Question: I'm trying to make a layout with only STD'S Frames resizable. I tried using 'row_configure' and 'column_configure', but due to the fact that widgets are on frames, or the fact that frames have 'columnspan', widgets don't seem to resize.
Here is how the layout looks like now.

Any suggestions?
''text.txt'
'''
R1:Saluda y pregunta al inicio los roles y nombres, y si desea cargar una partida.:Errores importantes son, por ejemplo, no preguntar directamente por los roles.
R2:Dialogo con el usuario durante el transcurso de un turno: durante cada turno pregunta la jugada del usuario y si desea guardar la partida, ademas explica de forma adecuada el formato del movimiento.:Muestra claramente como debe ser el input para el movimiento. Lo demas es meramente el acto de preguntar. Preguntar por guardar es un punto, mientras que "preguntar y explicar bien el movimiento" tambien es un punto.
R3:Al final de una partida avisa el ganador y pregunta si quiere seguir jugando. En caso de que no quieran seguir, entonces termina el juego. De lo contrario, se reinicia el juego de 0.:El programa debe manejar que el usuario no quiere seguir jugando, es decir, que si el jugador elige no seguir el juego termina de forma correcta sin caerse. Entiendase "reiniciar de cero" que es como si el programa corriese por primera vez.
R4:Imprime el tablero 5x5 con las fichas representadas segun formato.:Es importante que concuerde con el sistema de coordenadas descrito en el enunciado y el formato de este.
R5:Recibe y decodifica el input del movimiento de forma correcta:Pide el input en el formato pedido en el enunciado y lo guarda y/o utiliza.
R6:Efectua el movimiento indicado de forma correcta (siempre que este sea valido).:Esta parte se debe corregir solamente con movimientos validos. El movimiento de comer una gallina no cuenta aqui ya que este se evalua en R8 y R9.
R7:Avisa cuando una jugada es invalida, ademas de evitar dicha jugada. (No es necesario controlar coordenadas fuera de rango):La mayoria de los errores posibles son importantes, por lo que se puede omitir el nivel Aceptable (2) de logro. En caso de jugadas invalidas el programa debe evitar hacerla, de lo contrario esto se considera como error importante.
R8:Lleva a cabo el movimiento de comer una gallina.:Solamente Completo o No logrado.
R9:Lleva a cabo el movimiento de comer a mas de una gallina en un solo turno.:El mayor caso es de 3 gallinas de una sola vez, lo cual pueden probar con el archivo de prueba correspondiente. Tambien hay que tomar en cuenta que en este caso es obligacion que el coyote coma una gallina, por lo tanto si el programa permite mover hacia otro lado cuenta como error importante.
R10:Detecta cuando ganan las gallinas.:Solamente es No logrado o Completo.
R11:Detecta cuando gana el coyote.:Solamente es No logrado o Completo.
R12:Guarda la partida en el formato correcto.:La mayoria de los errores posibles son importantes, por lo que se puede omitir el nivel Aceptable (2) de logro.
R13:Carga correctamente la partida y muestra el historial de jugadas.:Con tal de que cada jugada se pueda ver claramente, la parte del historial esta correcto. Al momento de corregir se debe utilizar un archivo que este en el formato correcto.
R14:Luego de cargar una partida se puede seguir jugando sobre esta.
R15:Formato de entrega:Archivo mal subido, archivo .py no corresponde a las instrucciones.
'''
'''
import tkinter as tk
import tkinter.font as tkfont
from tkinter import ttk
import os
import subprocess
import glob
# GLOBALY USED
previous_value = []
def update_all(event):
with open('saved_data.txt', 'r') as notas:
for linea in notas:
nro_alumno = linea.split(',')[0]
if nro_alumno == nro_alumnos.get():
stdin_filename.set(files[alumnos.index(nro_alumno)])
obtained = linea.strip().split(',')[1:]
for entrada, dato in zip(entradas.keys(), obtained):
entradas[entrada][0].delete(0, tk.END)
entradas[entrada][0].insert(0, int(dato))
update_scores()
def clear(event):
previous_value.append([event.widget, event.widget.get()])
event.widget.delete(0, tk.END)
def move_down(event):
for entrada in entradas:
if entradas[entrada][0] == root.focus_get():
index = int(entrada[1:])
if index == 15:
index = 1
else:
index += 1
new_focus = f'R{index}'
entradas[new_focus][0].focus_set()
return
def move_up(event):
for entrada in entradas:
if entradas[entrada][0] == root.focus_get():
index = int(entrada[1:])
if index == 1:
index = 15
else:
index -= 1
new_focus = f'R{index}'
entradas[new_focus][0].focus_set()
return
def update_puntajes():
alumno = nro_alumnos.get()
with open('saved_data.txt', 'r') as archivo:
datos = archivo.read().splitlines()
puntajes = []
for entrada in entradas.keys():
puntajes.append(str(entradas[entrada][0].get()))
for dato in datos:
if dato.split(',')[0] == alumno:
datos[datos.index(dato)] = ','.join([dato.split(',')[0]] + puntajes)
with open('saved_data.txt', 'w') as archivo:
for dato in datos:
if dato == datos[-1]:
archivo.write(dato)
else:
archivo.write(dato + '
')
with open('puntajes.csv', 'r') as archivo:
datos = archivo.read().splitlines()
puntajes = []
for entrada in entradas.keys():
puntajes.append(str(entradas[entrada][2].get()))
for dato in datos:
if dato.split(';')[0] == alumno:
datos[datos.index(dato)] = ';'.join([dato.split(';')[0]] + puntajes)
with open('puntajes.csv', 'w') as archivo:
for dato in datos:
if dato == datos[-1]:
archivo.write(dato)
else:
archivo.write(dato + '
')
def update_scores(event=None):
try:
previous_widget = previous_value.pop(0)
if previous_widget[0].get() == '':
previous_widget[0].insert(0, previous_widget[1])
except IndexError:
pass
maximos = {
'R1': 1,
'R2': 2,
'R3': 2,
'R4': 4,
'R5': 2,
'R6': 4,
'R7': 5,
'R8': 4,
'R9': 8,
'R10': 6,
'R11': 4,
'R12': 5,
'R13': 8,
'R14': 5,
'R15': 1
}
for entrada in entradas.keys():
entradas[entrada][1].delete(0, tk.END)
try:
entradas[entrada][2].set((int(entradas[entrada][0].get()) * maximos[entrada]) / 3)
except ValueError:
pass
root = tk.Tk()
def bold(size=None):
if not size:
return tkfont.Font(weight='bold')
else:
return tkfont.Font(size=size, weight='bold')
def sized(size):
return tkfont.Font(size=size)
def refresh_rubrica(event):
current = rubrica_dropdown.get()
for value in rubric_values:
if value[0] == current:
descripcion_var.set(value[1])
comentarios_var.set(value[2])
def create_data_files():
if os.path.isfile(os.getcwd()+os.sep+'saved_data.txt') and os.path.isfile(os.getcwd()+os.sep+'puntajes.csv'):
return
with open('saved_data.txt', 'w') as archivo:
archivo.write('Nro,R1,R2,R3,R4,R5,R6,R7,R8,R9,R10,R11,R12,R13,R14,R15
')
for alumno in alumnos:
if alumno != alumnos[-1]:
archivo.write(alumno + ',0,0,0,0,0,0,0,0,0,0,0,0,0,0,0
')
else:
archivo.write(alumno + ',0,0,0,0,0,0,0,0,0,0,0,0,0,0,0')
with open('puntajes.csv', 'w') as archivo:
archivo.write('Nro;R1;R2;R3;R4;R5;R6;R7;R8;R9;R10;R11;R12;R13;R14;R15
')
for alumno in alumnos:
if alumno != alumnos[-1]:
archivo.write(alumno + ';0;0;0;0;0;0;0;0;0;0;0;0;0;0;0
')
else:
archivo.write(alumno + ';0;0;0;0;0;0;0;0;0;0;0;0;0;0;0')
def process():
if len(ID_entry.get())==0:
ERROR_VAR.set('DEBES INGRESAR ALGO!')
return
try:
os.chdir(os.getcwd() + os.sep + ID_entry.get())
for file in os.listdir(os.getcwd()):
if file not in ['puntajes.csv', 'saved_data.txt', 'input.txt', 'out.txt', 'err.txt']:
alumnos.append(file.split('_')[0])
files.append('_'.join(list(map(lambda x: x.lower(), file.split('_')[1:]))))
create_data_files()
nro_alumnos['values'] = alumnos
except FileNotFoundError:
ERROR_VAR.set('ESE ID NO EXISTE!')
return
else:
ERROR_VAR.set('')
create_data_files()
config.destroy()
root.deiconify()
def run():
print(stdin_text.get(tk.END))
inp_file = open('input.txt', 'w')
inp_file.write(stdin_text.get('1.0', tk.END))
inp_file.close()
infile = open('input.txt', 'r')
outfile = open('out.txt', 'w')
errfile = open('err.txt', 'w')
subprocess.run('python '+ glob.glob(nro_alumnos.get() + '*')[0], stdin=infile, stdout=outfile, stderr=errfile)
infile.close()
outfile.close()
errfile.close()
stdout_text.configure(state='normal')
stdout_text.delete('1.0', tk.END)
with open('out.txt', 'r') as file:
stdout_text.insert('1.0', file.read())
stdout_text.configure(state='disabled')
stderr_text.configure(state='normal')
stderr_text.delete('1.0', tk.END)
with open('err.txt', 'r') as file:
stderr_text.insert('1.0', file.read())
stderr_text.configure(state='disabled')
os.remove('input.txt')
os.remove('out.txt')
os.remove('err.txt')
# GLOBALS CONFIG
files = []
alumnos = []
entry_frame = tk.Frame(root)
entradas = {
'R1': [tk.Entry(entry_frame), tk.Entry(entry_frame), tk.DoubleVar(entry_frame, value=0.0)],
'R2': [tk.Entry(entry_frame), tk.Entry(entry_frame), tk.DoubleVar(entry_frame, value=0.0)],
'R3': [tk.Entry(entry_frame), tk.Entry(entry_frame), tk.DoubleVar(entry_frame, value=0.0)],
'R4': [tk.Entry(entry_frame), tk.Entry(entry_frame), tk.DoubleVar(entry_frame, value=0.0)],
'R5': [tk.Entry(entry_frame), tk.Entry(entry_frame), tk.DoubleVar(entry_frame, value=0.0)],
'R6': [tk.Entry(entry_frame), tk.Entry(entry_frame), tk.DoubleVar(entry_frame, value=0.0)],
'R7': [tk.Entry(entry_frame), tk.Entry(entry_frame), tk.DoubleVar(entry_frame, value=0.0)],
'R8': [tk.Entry(entry_frame), tk.Entry(entry_frame), tk.DoubleVar(entry_frame, value=0.0)],
'R9': [tk.Entry(entry_frame), tk.Entry(entry_frame), tk.DoubleVar(entry_frame, value=0.0)],
'R10': [tk.Entry(entry_frame), tk.Entry(entry_frame), tk.DoubleVar(entry_frame, value=0.0)],
'R11': [tk.Entry(entry_frame), tk.Entry(entry_frame), tk.DoubleVar(entry_frame, value=0.0)],
'R12': [tk.Entry(entry_frame), tk.Entry(entry_frame), tk.DoubleVar(entry_frame, value=0.0)],
'R13': [tk.Entry(entry_frame), tk.Entry(entry_frame), tk.DoubleVar(entry_frame, value=0.0)],
'R14': [tk.Entry(entry_frame), tk.Entry(entry_frame), tk.DoubleVar(entry_frame, value=0.0)],
'R15': [tk.Entry(entry_frame), tk.Entry(entry_frame), tk.DoubleVar(entry_frame, value=0.0)]
}
# ENTRY CONFIG
for entry in entradas.keys():
entradas[entry][0].configure(width=5)
entradas[entry][0].bind('<FocusOut>', update_scores)
entradas[entry][0].bind('<FocusIn>', clear)
entradas[entry][0].bind('<Down>', move_down)
entradas[entry][0].bind('<Up>', move_up)
entradas[entry][1].configure(width=5)
entradas[entry][1].configure(width=5, state='readonly', textvariable=entradas[entry][2])
# ENTRY GRIDDING
for i, entry in enumerate(entradas.keys(), 3):
label = tk.Label(entry_frame, text=entry, justify='center')
label.grid(column=0, row=i, pady=2, padx=2)
entradas[entry][0].grid(column=1, row=i, pady=2, padx=2, sticky=tk.W)
entradas[entry][1].grid(column=2, row=i, pady=2, padx=2, sticky=tk.W)
# NRO ALUMNOS
nro_label = tk.Label(entry_frame, text='Puntaje', font=bold()) # TITLE
column_labelN = tk.Label(entry_frame, text='Nivel')
column_labelN.grid(column=1, row=2)
column_labelP = tk.Label(entry_frame, text='Puntaje')
column_labelP.grid(column=2, row=2)
nro_label.grid(column=0, row=0, sticky='nw')
nro_alumnos = ttk.Combobox(entry_frame, width=10, state='readonly')
nro_alumnos.bind('<<ComboboxSelected>>', update_all)
nro_alumnos['values'] = alumnos
nro_alumnos_label = tk.Label(entry_frame, text='Ndegde alumno')
nro_alumnos_label.grid(column=0, row=1, sticky='nw')
nro_alumnos.grid(column=1, row=1, columnspan=2, sticky='nw')
entry_frame.grid(column=0, row=0, columnspan=3, rowspan=15, sticky='n')
# RUBRICA
rubric_values = []
with open('text.txt', 'r') as a:
rubric_data = a.read().splitlines()
for R in rubric_data:
rubric_values.append(R.split(':'))
frame_rubrica = tk.Frame(root, width=100, height=100)
label_descRub = tk.Label(frame_rubrica, text='Descripcion: ', font=bold(7))
label_comRub = tk.Label(frame_rubrica, text='Comentarios: ', font=bold(7))
descripcion_var = tk.StringVar(frame_rubrica, value='None')
descripcion_rubrica = tk.Label(frame_rubrica, textvariable=descripcion_var, wraplength=200,
justify='left', font=sized(7))
comentarios_var = tk.StringVar(frame_rubrica, value='None')
comentarios_rubrica = tk.Label(frame_rubrica, textvariable=comentarios_var, wraplength=200,
justify='left', font=sized(7))
r_label = tk.Label(frame_rubrica, text='Rubrica', font=bold())
r_label.grid(column=0, row=0, columnspan=1, sticky='w')
rubrica_dropdown = ttk.Combobox(frame_rubrica, width=5, state='readonly', values=[R[0] for R in rubric_values])
rubrica_dropdown.grid(column=1, row=0, sticky='w')
label_descRub.grid(column=0, row=1)
label_comRub.grid(column=0, row=2)
descripcion_rubrica.grid(column=1, row=1, sticky='w', columnspan=3)
comentarios_rubrica.grid(column=1, row=2, sticky='w', columnspan=3)
frame_rubrica.grid(column=3, row=0, columnspan=3, rowspan=6, sticky='nw', padx= 10)
rubrica_dropdown.bind('<<ComboboxSelected>>', refresh_rubrica)
# BOTONES
update = tk.Button(entry_frame, text='Actualizar', command=update_puntajes)
update.grid(column=0, row=18, columnspan=3, pady=10, padx=20, sticky='nsew')
# STDIN
stdin_frame = tk.Frame(root)
filename_frame = tk.Frame(stdin_frame)
stdin_labelN = tk.Label(filename_frame, text='Filename: ', font=bold())
stdin_filename = tk.StringVar(filename_frame, 'NONE')
stdin_file = tk.Label(filename_frame, textvariable=stdin_filename)
stdin_label = tk.Label(stdin_frame, text='STD-IN', font=bold(10))
stdin_text = tk.Text(stdin_frame, width=40, height=16)
stdin_scroll = tk.Scrollbar(stdin_frame, command=stdin_text.yview)
runbutton = tk.Button(stdin_frame, text='Run', height=2, command=run)
stdin_text.configure(yscrollcommand=stdin_scroll.set)
stdin_labelN.grid(column=0, row=0, sticky='w')
stdin_file.grid(column=1, row=0, sticky='w')
filename_frame.grid(column=0,row=0, columnspan=2, sticky='w')
stdin_label.grid(column=0, row=3, sticky='w', padx=10)
stdin_text.grid(column=0, row=4, pady=4)
stdin_scroll.grid(column=1, row=4, sticky='nsew')
runbutton.grid(column=0, row=5, sticky='nsew', padx=20, pady=1)
stdin_frame.grid(column=4, row=9, rowspan=16, columnspan=3, padx=10)
#STDOUT
stdout_frame = tk.Frame(root)
stdout_label = tk.Label(stdout_frame, text='STD-OUT', font=bold(10))
stdout_label.grid(column=0, row=0, sticky='w', padx=10)
stdout_var = tk.StringVar(stdout_frame, 'NONE')
stdout_text = tk.Text(stdout_frame, width=40, height=12, state=tk.DISABLED)
stdout_scroll = tk.Scrollbar(stdout_frame, command=stdout_text.yview)
stdout_text.configure(yscrollcommand=stdout_scroll.set)
stdout_text.grid(column=0, row=1)
stdout_scroll.grid(column=1, row=1, sticky='nsew')
stdout_frame.grid(column=9, row=0, rowspan=10, columnspan=3, padx=10)
#STDERR
stderr_frame = tk.Frame(root)
stderr_label = tk.Label(stderr_frame, text='STD-ERR', font=bold(10))
stderr_label.grid(column=0, row=0, sticky='w', padx=10)
stderr_var = tk.StringVar(stderr_frame, 'NONE')
stderr_text = tk.Text(stderr_frame, width=40, height=12, state=tk.DISABLED)
stderr_scroll = tk.Scrollbar(stderr_frame, command=stderr_text.yview)
stderr_text.configure(yscrollcommand=stderr_scroll.set)
stderr_text.grid(column=0, row=1)
stderr_scroll.grid(column=1, row=1, sticky='nsew')
stdin_frame.grid_rowconfigure(1, weight=1)
stdin_frame.grid_columnconfigure(0, weight=1)
stderr_frame.grid(column=9, row=10, rowspan=10, columnspan=3, padx=10)
root.grid_rowconfigure(10, weight=1)
root.grid_columnconfigure(9, weight=1)
root.attributes('-topmost', 'true')
root.geometry('900x600')
#SETUP
config = tk.Tk()
ID_label = tk.Label(config, text='ID Ayudante')
ERROR_VAR = tk.StringVar(config)
ERROR = tk.Label(config, textvariable=ERROR_VAR, fg='red', justify=tk.CENTER)
ID_entry = tk.Entry(config)
ID_button = tk.Button(config, text='Correr', command=process)
ID_label.grid(column=0, row=0, padx=10, pady=10)
ID_entry.grid(column=1, row=0, padx=10, pady=10)
ERROR.grid(column=0, row=2,columnspan=2, sticky='nsew')
ID_button.grid(column=0, row=3, padx=35, columnspan=2, sticky='nsew')
config.grid_rowconfigure(3, weight=1)
config.grid_columnconfigure(0, weight=1)
root.withdraw()
config.geometry('100x100')
config.mainloop()
root.mainloop()
'''
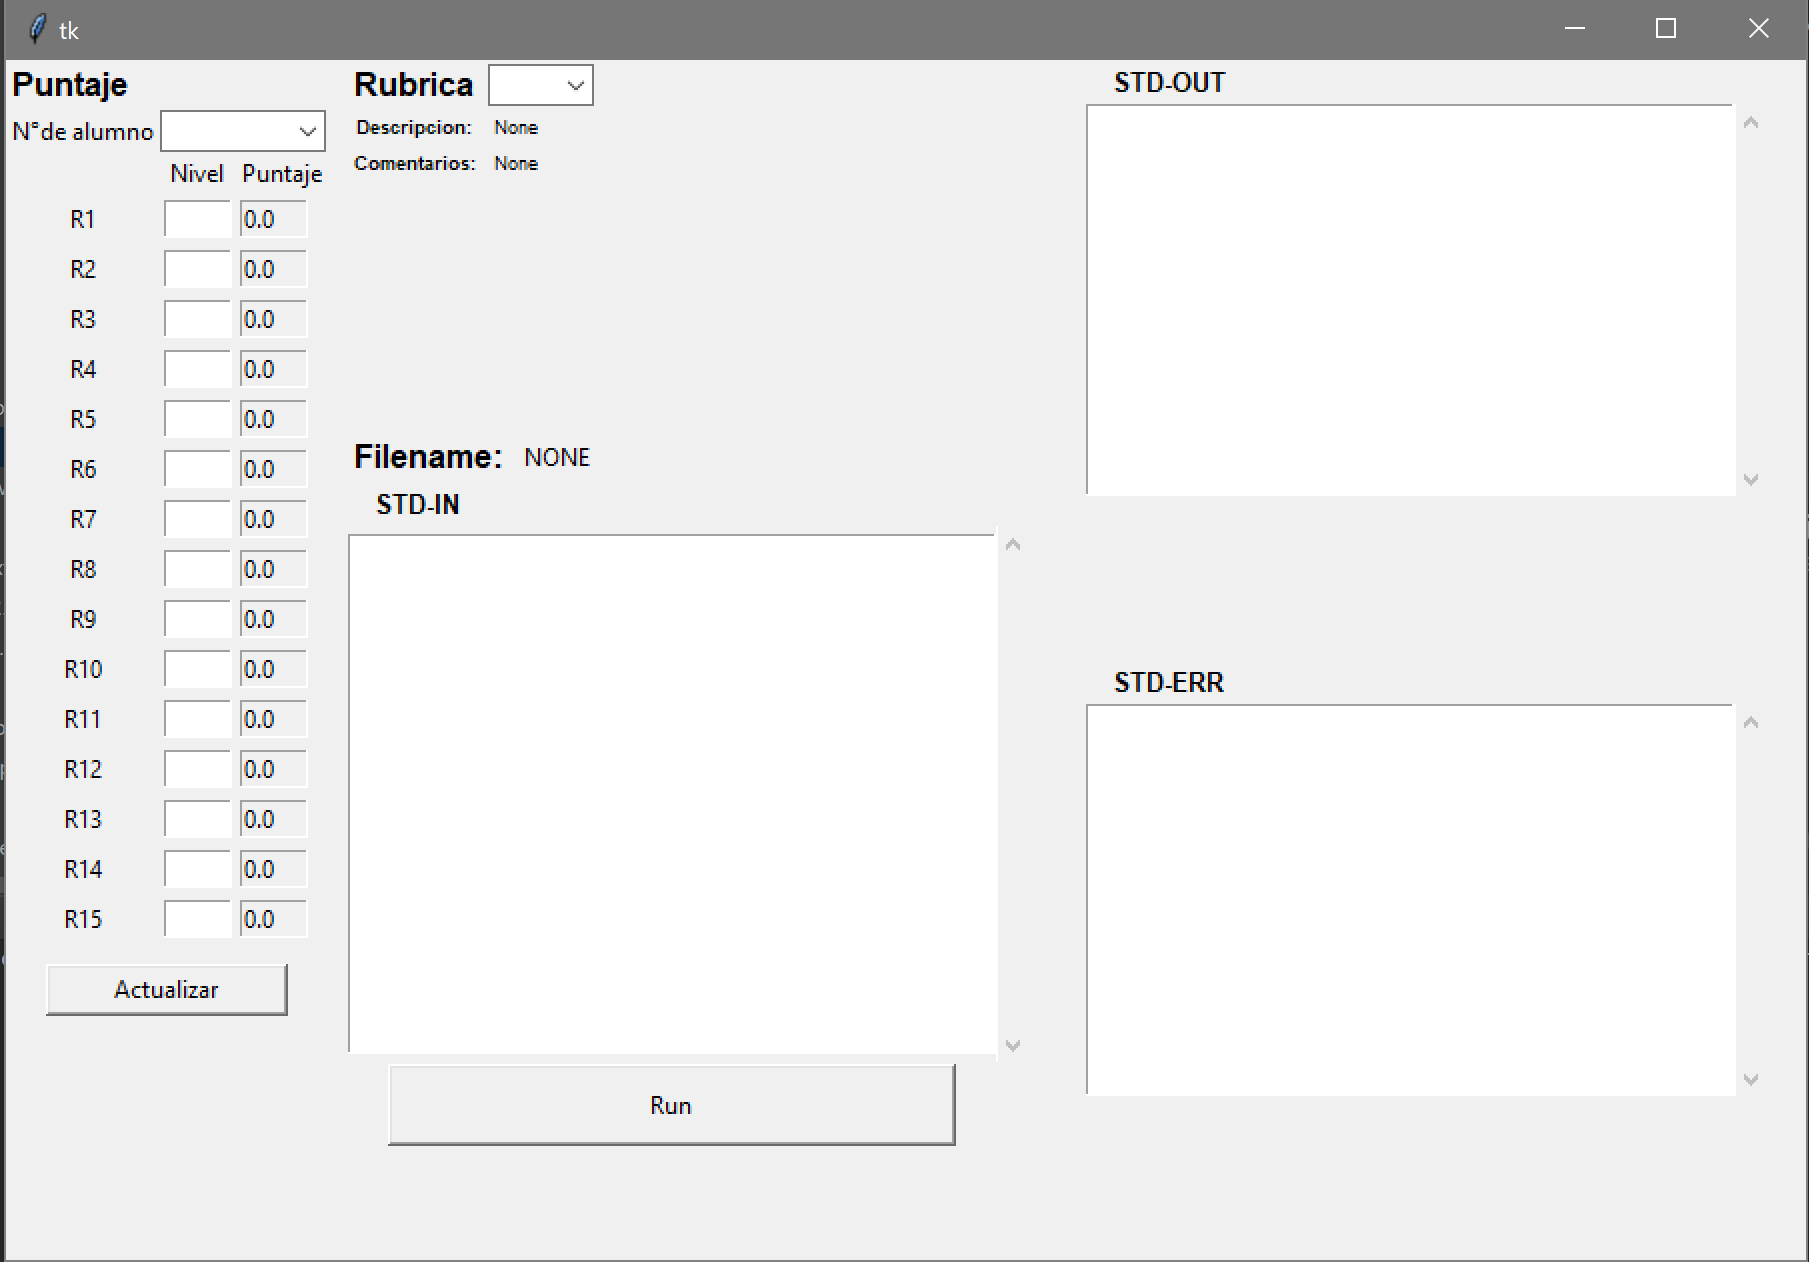
Answer: Your layout is remarkably complex for such a conceptually simple layout. I strongly encourage you to reorganize your code. Tkinter works best when your layouts are simple.
In your case, it appears that your UI has three distinct columns. The first has the section with the heading "Puntaje". The second column has the headings "Rubrica" and "Filename". The third has "STD-OUT" and "STD-ERR". So, my recommendation is to start by creating three frames, one for each section.
For example:
'''
left = tk.Frame(root)
middle = tk.Frame(root)
right = tk.Frame(root)
'''
You say you only want the text widgets on the right to grow, so you can layout these three columns like this:
'''
left.pack(side="left", fill="both", expand=False)
middle.pack(side="left", fill="both", expand=False)
right.pack(side="right", fill="both", expand=True)
'''
Do that, and just that. Give each column a distinct color and a temporary width and height so that you can verify they are behaving properly.
Once you have done that, you can focus on each column separately. For example, lets add the stdout and stderr. I'm not sure exactly how you expect them to behave. You say you want them to grow and shrink, but you don't say if they should fill the whole right side or have padding or space between them.
Here's one way to do it. Since you already have a frame, you don't necessarily need additional frames. Just places the text and scrollbars directly in the right column. Though, you can certainly use additional frames if you want. My advice is to either not use extra frames, and use 'grid' to lay out the widgets in the right column, or use the extra frames and then use 'pack' to simply stack the two widgets and labels on top of each other.
'''
# right column, using grid
stdin_label = tk.Label(right, text="STD-IN", anchor="w")
stdin_text = tk.Text(right, width=40, height=16)
stdin_scroll = tk.Scrollbar(right, command=stdin_text.yview, orient="vertical")
stdout_label = tk.Label(right, text="STD-OUT", anchor="w")
stdout_text = tk.Text(right, width=40, height=16)
stdout_scroll = tk.Scrollbar(right, command=stdout_text.yview, orient="vertical")
stdin_label.grid(row=0, column=0, columnspan=2, sticky="nsew")
stdin_text.grid(row=1, column=0, sticky="nsew")
stdin_scroll.grid(row=1, column=1, sticky="ns")
stdout_label.grid(row=2, column=0, columnspan=2, sticky="nsew")
stdout_text.grid(row=3, column=0, sticky="nsew")
stdout_scroll.grid(row=3, column=1, sticky="ns")
right.grid_rowconfigure(1, weight=1)
right.grid_rowconfigure(3, weight=1)
right.grid_columnconfigure(0, weight=1)
'''
Do that, and just that, and make sure that the behavior is still correct when you resize the window. Only after you're sure this section is behaving the way you expect should you move on to another column.